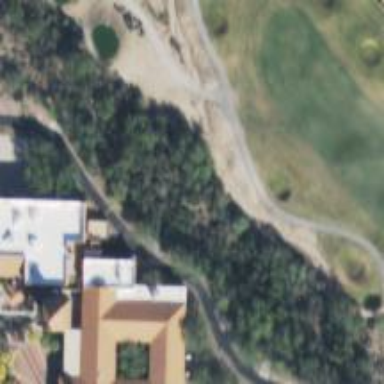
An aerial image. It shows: Service road designated as golf cart path.